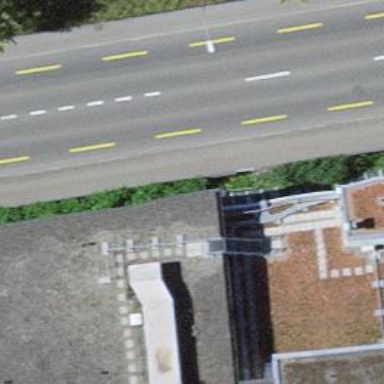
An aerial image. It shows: Kerb barrier.